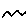
Label: zigzag